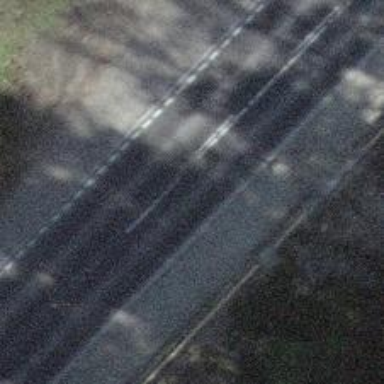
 featuring lanes for cyclists on both sides."